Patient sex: M
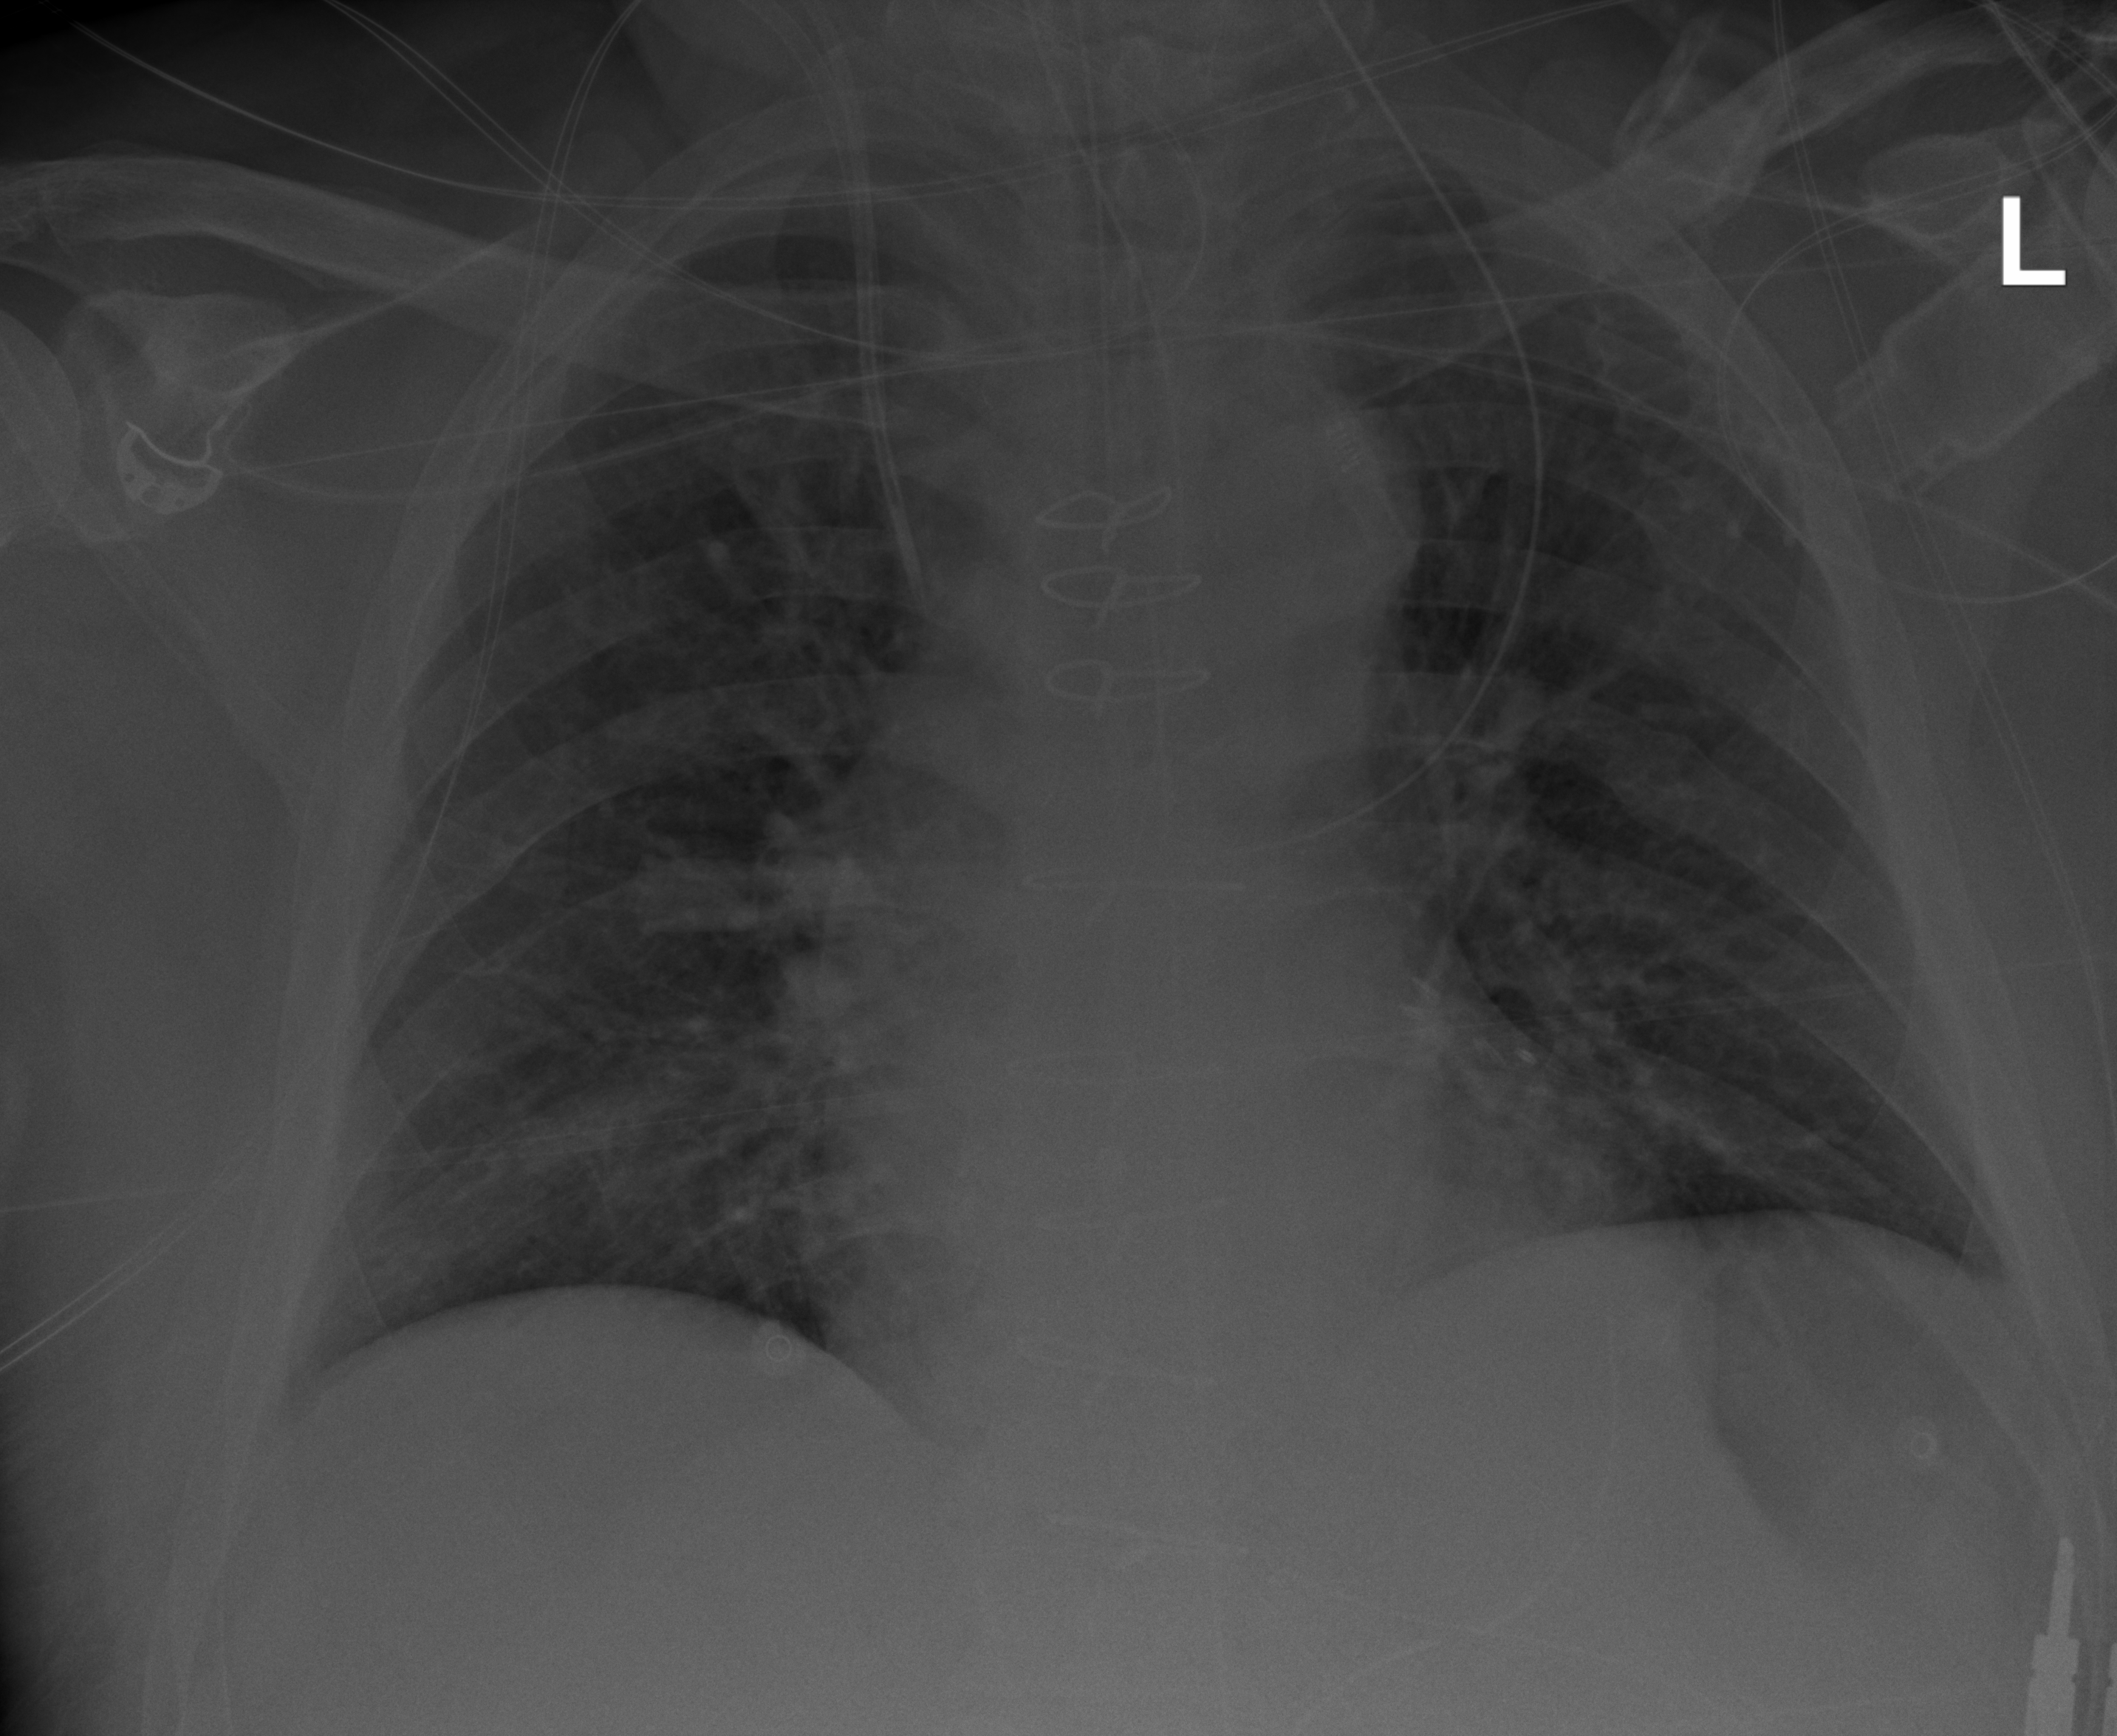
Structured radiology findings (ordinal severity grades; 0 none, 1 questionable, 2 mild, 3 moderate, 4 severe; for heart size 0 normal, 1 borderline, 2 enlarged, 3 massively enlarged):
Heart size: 1
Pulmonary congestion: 2
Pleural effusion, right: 2
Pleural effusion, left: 2
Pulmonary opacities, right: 0
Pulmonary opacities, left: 0
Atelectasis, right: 0
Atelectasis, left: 0